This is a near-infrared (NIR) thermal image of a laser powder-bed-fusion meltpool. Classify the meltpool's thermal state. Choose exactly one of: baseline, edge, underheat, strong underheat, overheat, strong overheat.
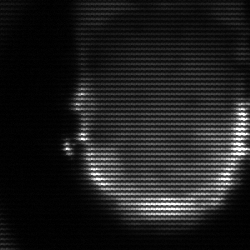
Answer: baseline